A spectrogram of one vibration snapshot from a rotating bearing is shown (time on one axis, frequency on the other). Based on the visible evidence, which condition applies: normal, inner_race, outer_race, ball?
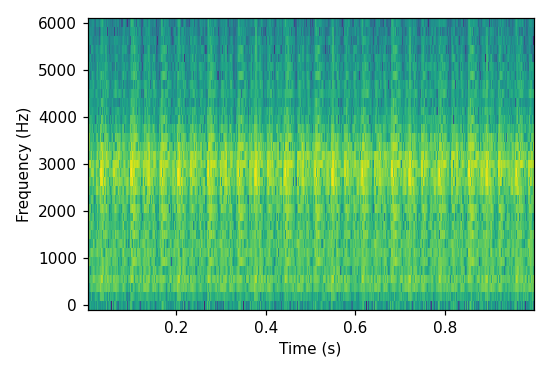
Answer: outer_race